Question:
I want to get some request information(Request Timing\Size like the picture show) when I posted a http/https request.
Is there any sdk or framework can help me to catch these information like the picture show?
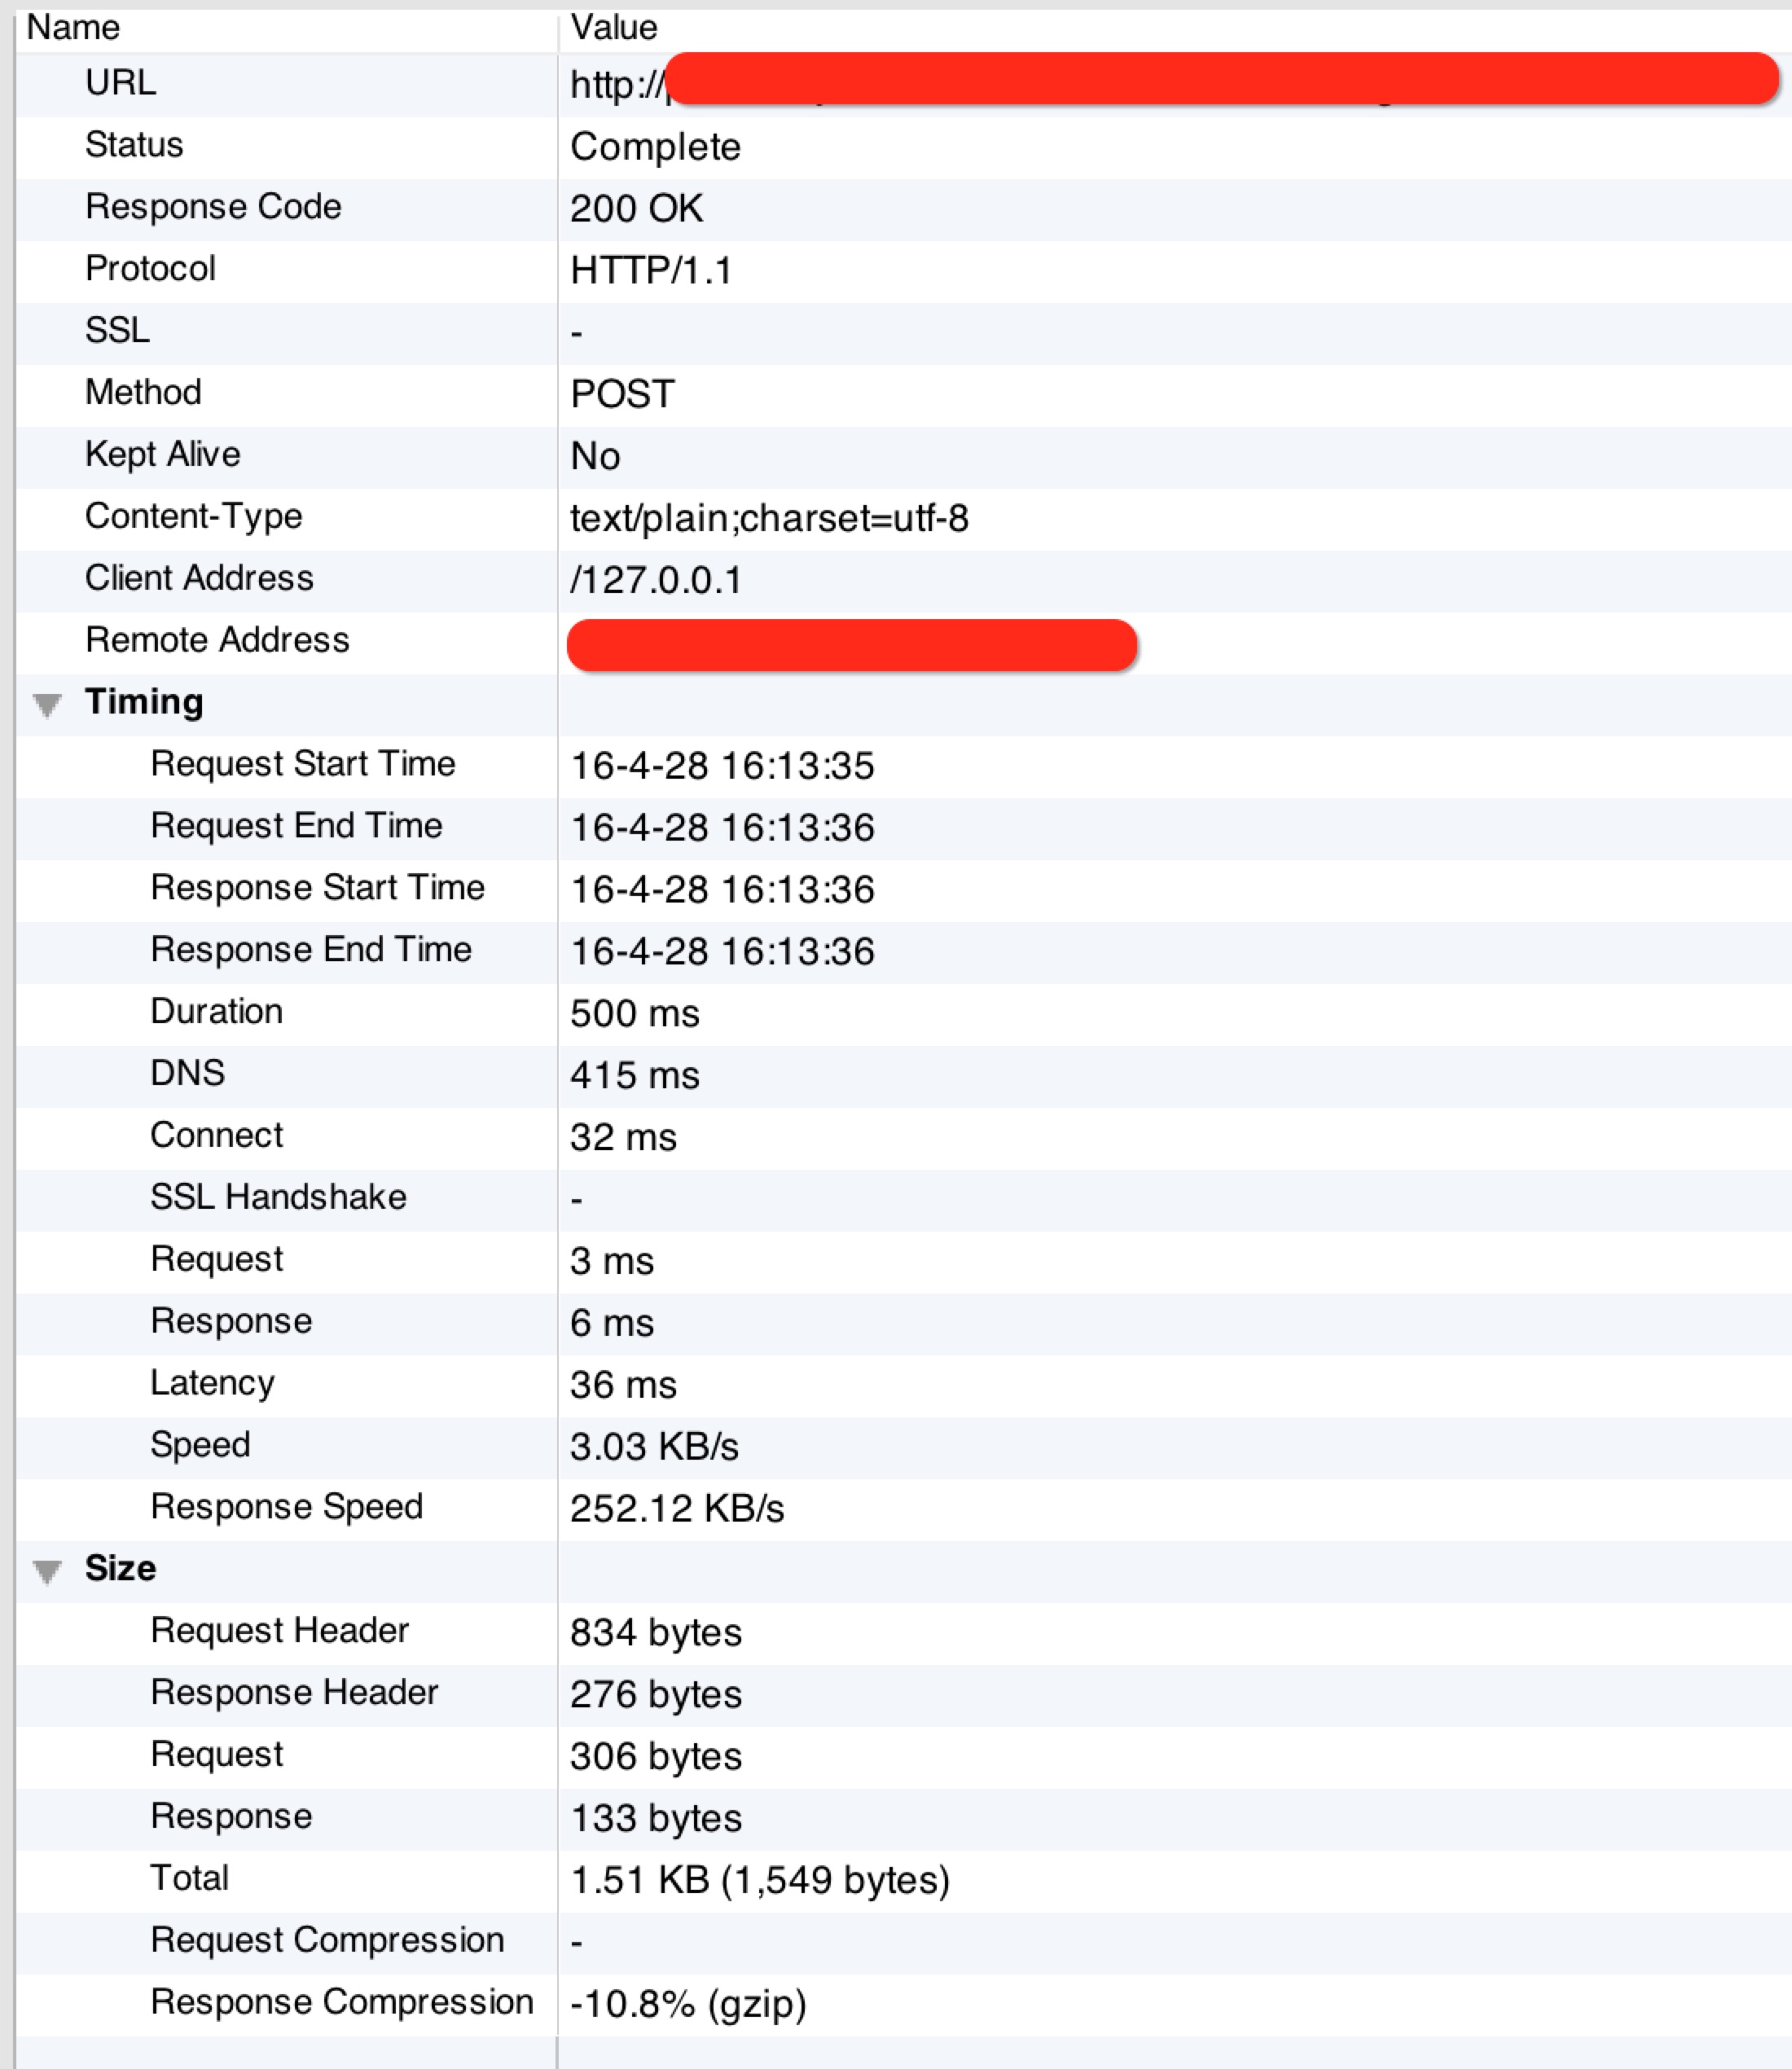
Answer: Take a look at AFNetworking : networking framework
<URL>
<URL> : this logs details on your requests